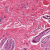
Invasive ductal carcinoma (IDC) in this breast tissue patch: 0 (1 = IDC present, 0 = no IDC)